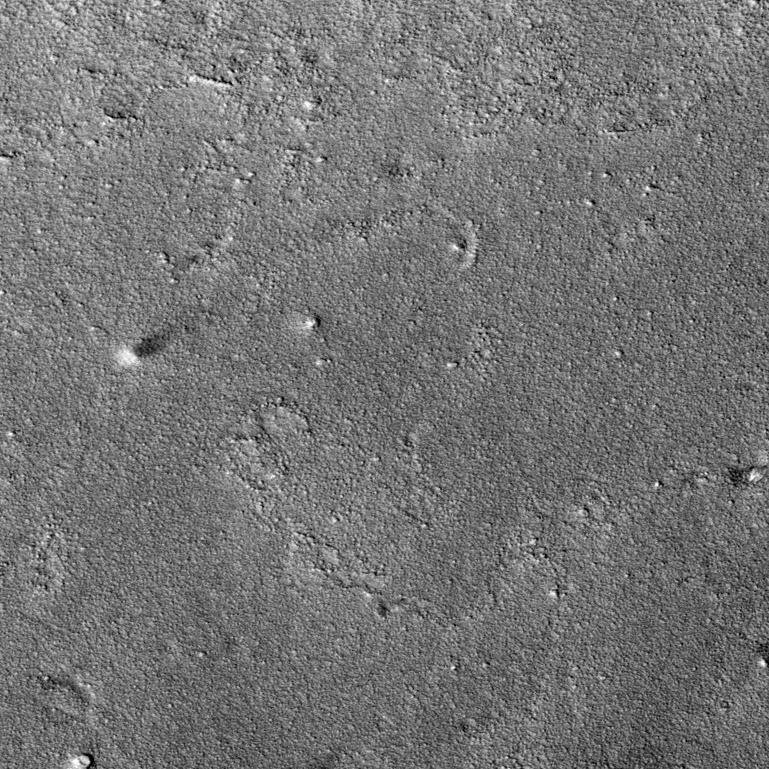
Label: dustdevil